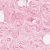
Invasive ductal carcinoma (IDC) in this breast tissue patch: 0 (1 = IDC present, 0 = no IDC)